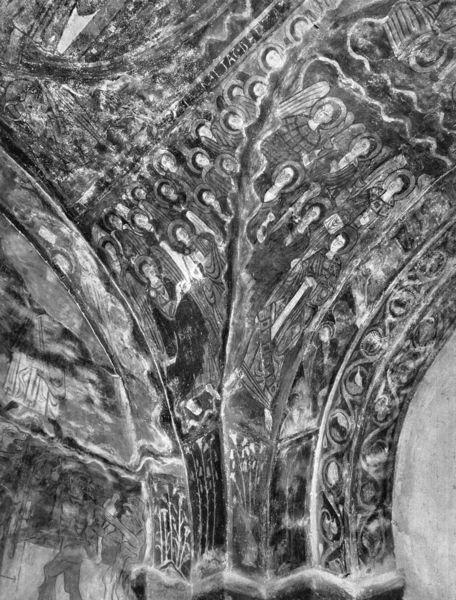
Titel: Saint-Julien in Brioude
Standort: Brioude, Saint-Julien (EU - F)
Schlagwörter: menschen, säule, architektur, kirche, decke, engel, ecke, bogen, verzierung, metall, foto, fotografie, bögen, gewölbe, schwarz-weiß, photo, christus, jesus, romanik, heilige, deckengemälde, fresko, jünger, glauben, katakombe, zeichnug, saints, geprägt, kirchendecke, church interior, icons, byzanthian, corner of a dome